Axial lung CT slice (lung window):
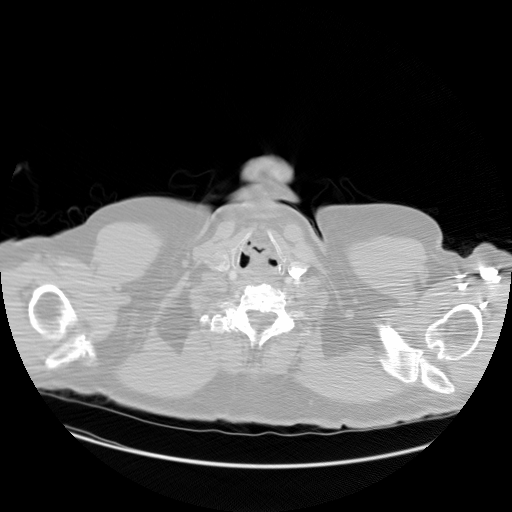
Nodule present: no